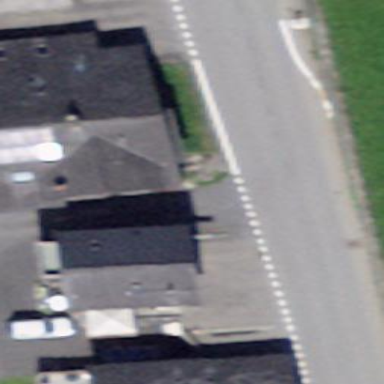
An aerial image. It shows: Residential building.